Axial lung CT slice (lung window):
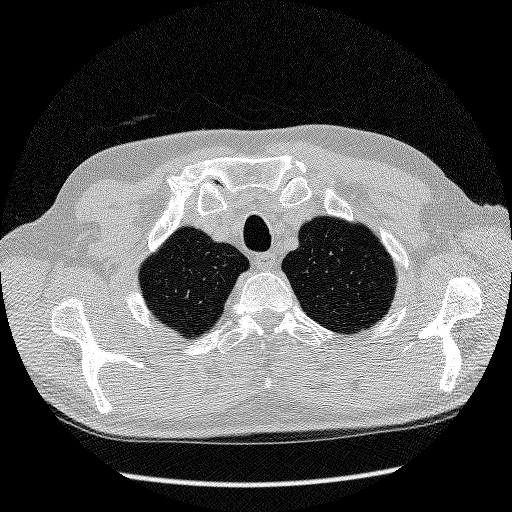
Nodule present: no